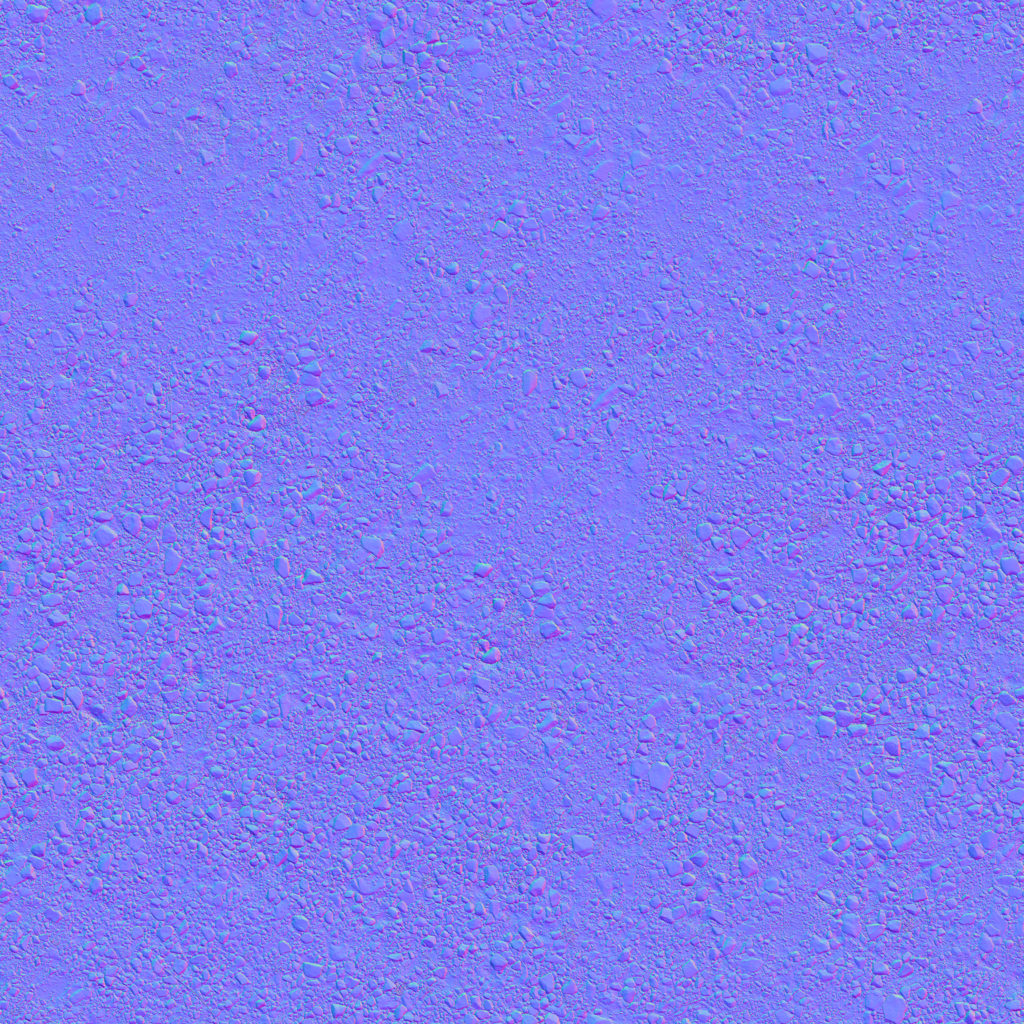
Texture map type: NormalGL